Question: I have the following equation and I have to write it in R.
The main challenge that I am facing with this coding is that for each i and for each k, I need a sum of combinations (binomial terms in the numerator). Here min{(n-k),Mi} can be 0 for some i and k, specially when k=n. Most importantly a loop cannot be started from 0, but I need it!
For your kind consideration, here is my code and the data (d1). You will see that I need to start the loop from 0 after the line 'sum<-0', which is my main problem. Would you please see the issue and correct the code? What should I do with the loop that needs to be started from 0?
'''
n<-4
n^2
id<-1:16
r<-c(1,1,1,1,0,1,1,1,0,1,0,1,1,1,1,1)
tr<-rep(0,n^2)
for(i in 1:n^2){
tr[i]<-ifelse(r[i]==1,rexp(1,1/1),0)
}
t0<-rep(0,n^2)
for(i in 1:n^2){
t0[i]<-ifelse(r[i]==0,rexp(1,1/1.5),0)
}
#Total number of subjects who cannot get B1:
M<-sum(r==0) #If there were cenoring then M<-sum(r==0 & tr>cenc)
d<-data.frame(id,r,t0,tr)
d1<-d[tr>0,]
d1
d1<-d1[order(d1$tr),]
d1
d1$rank<-1:length(d1$tr)
d1
###Calculating the probability of getting B1 for each subject with r[i]=1:
d1$prob<-rep(0,length(d1$tr))
for(i in 1:length(d1$tr)){ #loop i begins
Mi<-sum(d1$tr[i]>t0[t0>0])
for(k in 1:n){ #loop k begins
sum<-0
for(m in 0:min(n-k,Mi)){ #loop m begins
sum<-sum+choose(Mi,m)*choose(n^2-i-Mi,n-k-m)
} #loop m ends.
d1$prob[i]<-d1$prob[i]+choose(i-1,k-1)*sum/choose(n^2,n)
} #loop k ends.
} #loop i ends.
d1$prob<-d1$prob*1/n
'''
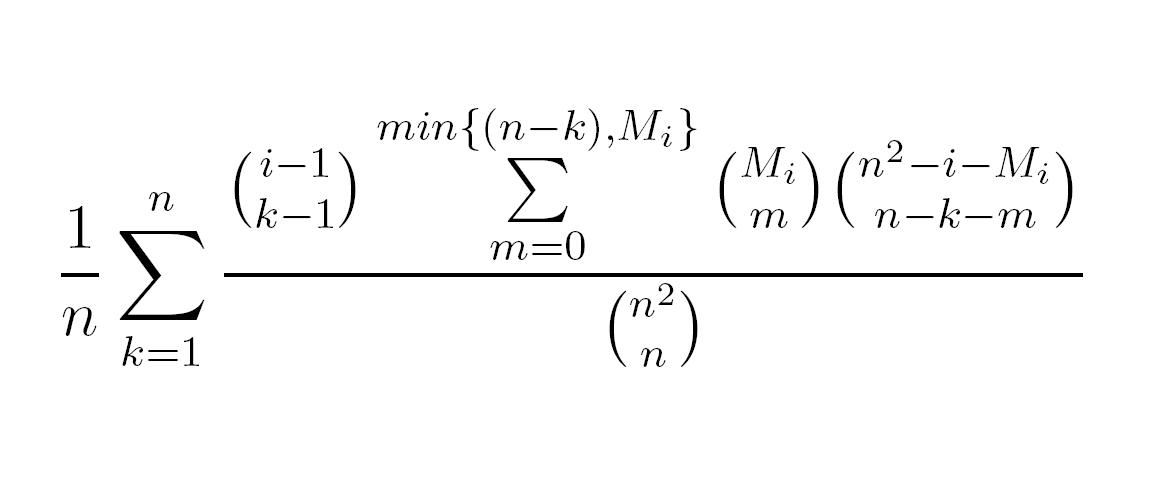
Answer: I don't see what is the problem in your original code? You can't index vectors beginning from zero, but it has nothing to do with the range of iterator in loops. Anyway, this should give you same answer but avoids the innermost loop:
'''
d1$prob<-rep(0,length(d1$tr))
for(i in 1:length(d1$tr)){ #loop i begins
Mi<-sum(d1$tr[i]>t0[t0>0])
for(k in 1:n){ #loop k begins
# function choose is vectorized, so you can compute all
# binomial terms at once given k
SUM<-sum(choose(Mi,0:min(n-k,Mi))*choose(n^2-i-Mi,n-k-(0:min(n-k,Mi))))
d1$prob[i]<-d1$prob[i]+choose(i-1,k-1)*SUM
} #loop k ends.
} #loop i ends.
d1$prob<-(d1$prob/choose(n^2,n))*1/n
#as choose(n^2,n) does not depend on i nor k,
#you can make the division after the loops for all elements at once
'''